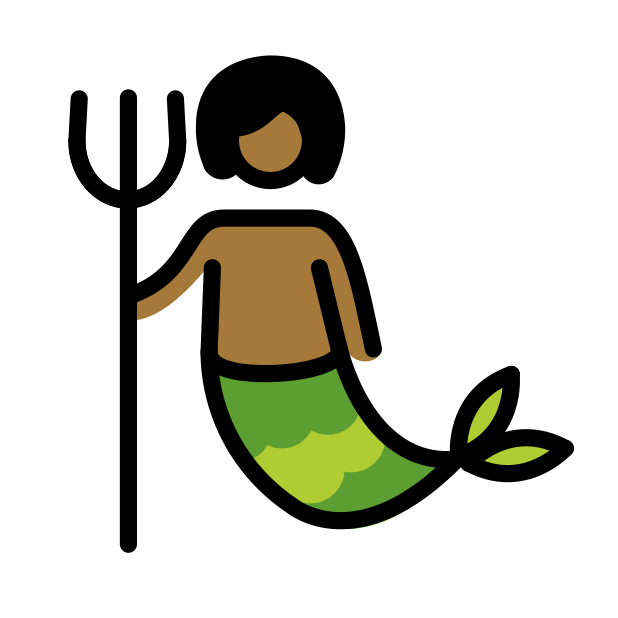
merperson: medium-dark skin tone